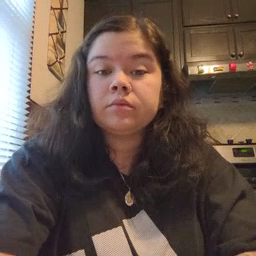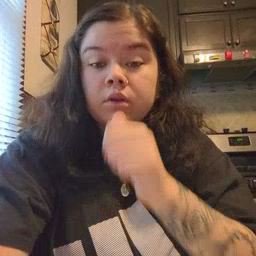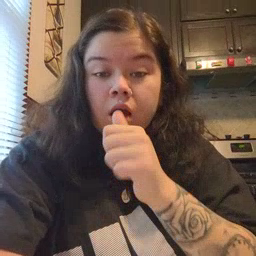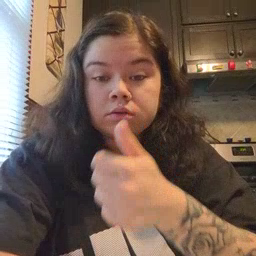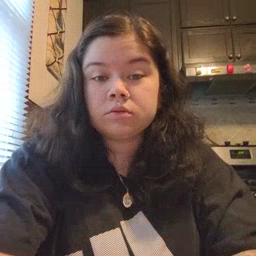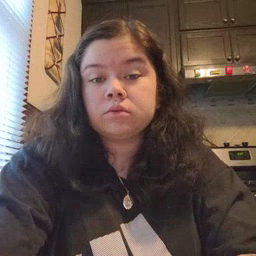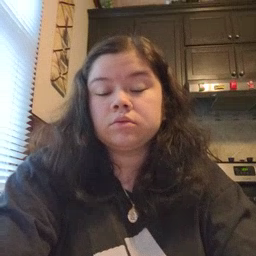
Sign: nuts